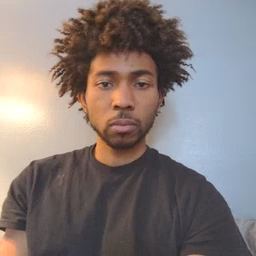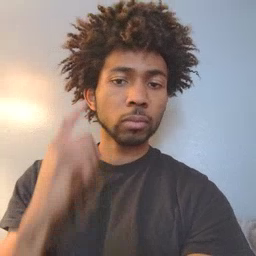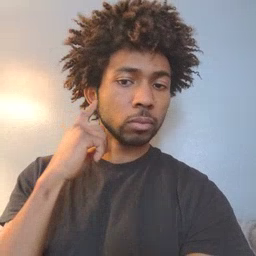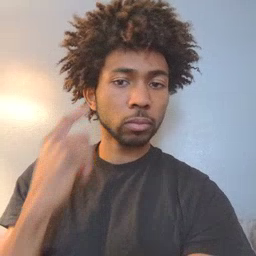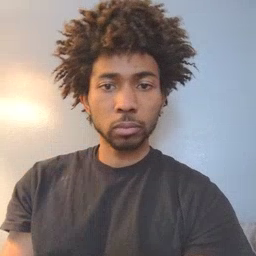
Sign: hear